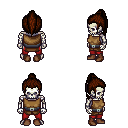
a pixel art fantasy rpg character, male body template, skeleton, leather chest armor, red pants, brown long topknot hairstyle, brown shoes, four views (front, back, left, right), 2x2 character sprite sheet, small pixel art, hard edges, no anti-aliasing